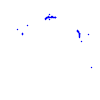
Particle: proton